Question: In Visual Studio 2010 Express, in the WPF toolbox there exists a 'Pointer' control that cannot be dragged to the XAML window. Furthermore, trying the obvious '<Pointer />' XAML element shows that such an element does not exist. So what is the 'Pointer' entry in the toolbox?
Thanks.

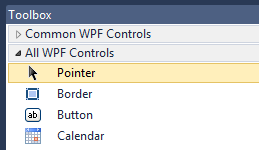
Answer: It a little misleading, but as the comments pointed out, the "Pointer" item in those Controls lists is a placeholder for setting the visual editor into a selection state, so that you can move controls around or resize them on the design surface.